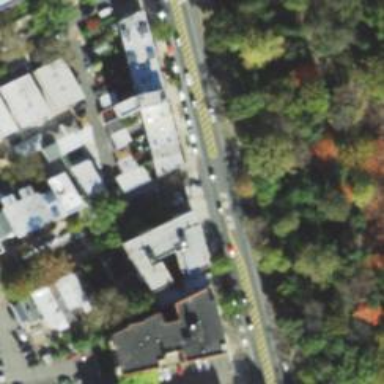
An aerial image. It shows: Secondary road with separate asphalt sidewalk.